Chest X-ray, PA view. Patient: 70 years old, sex M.
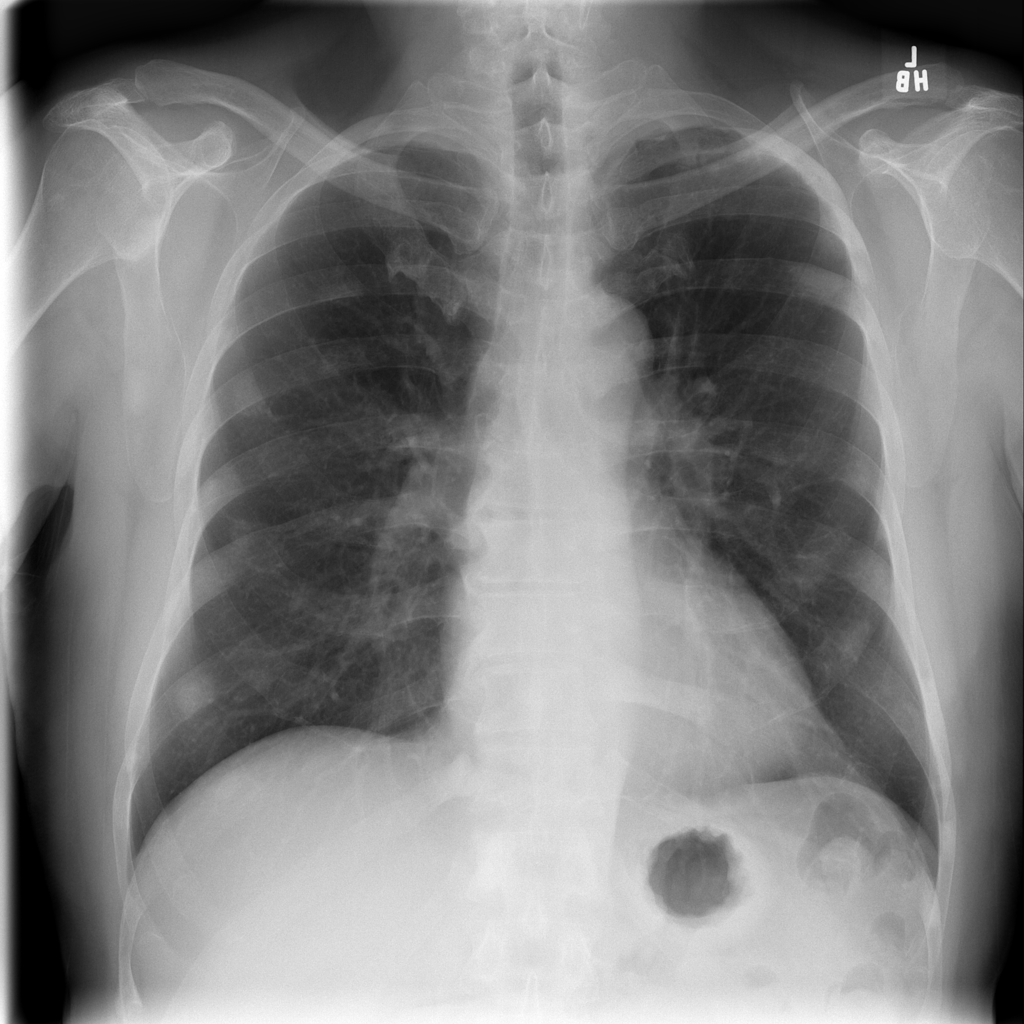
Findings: Infiltration